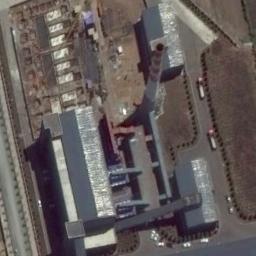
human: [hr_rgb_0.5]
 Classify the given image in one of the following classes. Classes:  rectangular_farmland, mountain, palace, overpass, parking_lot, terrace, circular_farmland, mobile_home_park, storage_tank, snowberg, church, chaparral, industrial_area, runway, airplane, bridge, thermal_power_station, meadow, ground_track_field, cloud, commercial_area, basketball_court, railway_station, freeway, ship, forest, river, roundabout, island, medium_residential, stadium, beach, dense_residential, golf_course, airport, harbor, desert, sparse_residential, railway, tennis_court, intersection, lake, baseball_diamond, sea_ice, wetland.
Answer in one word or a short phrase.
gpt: thermal_power_station